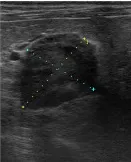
After 168 days of trilostane treatment [, right adrenal tumor.
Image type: radiology (ultrasound)